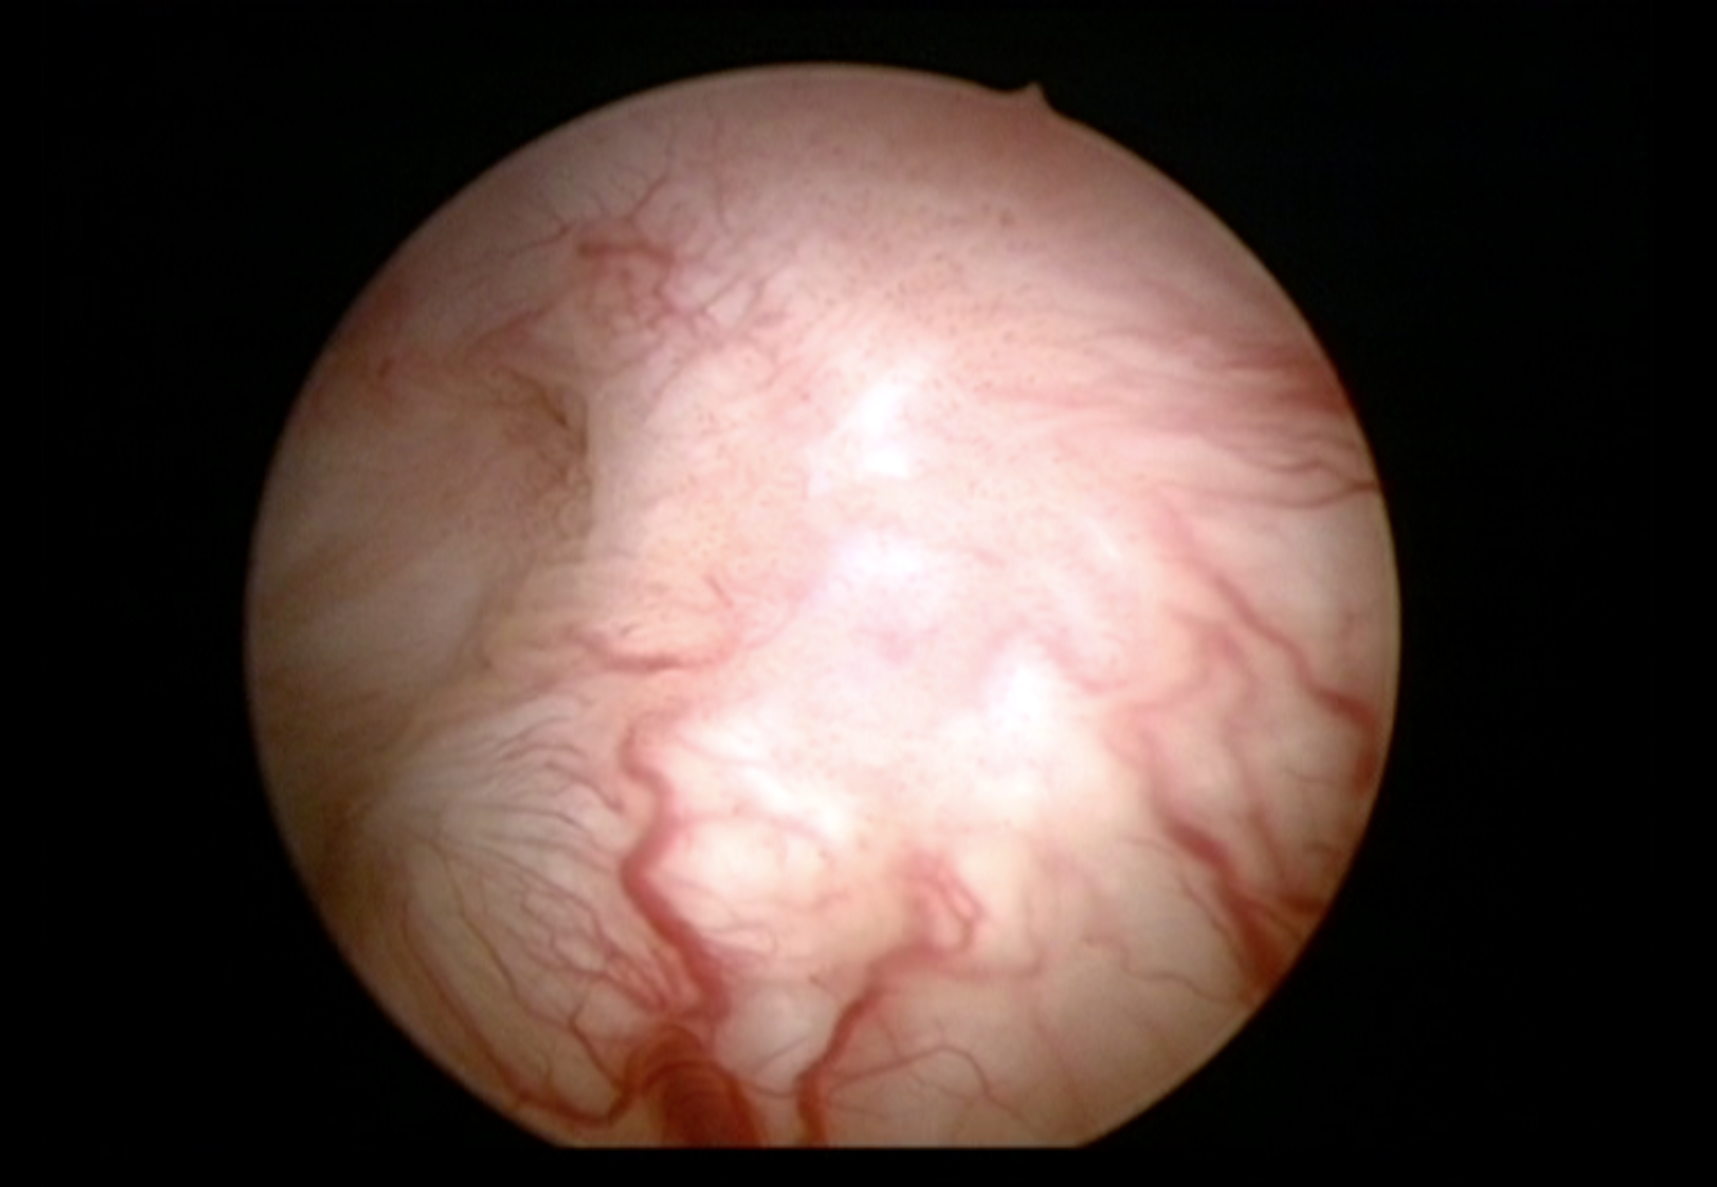
Modality: WLC
Class: Malignant
Subclass: LowGradePapillary
Lesion: L3
Stage: Ta
Morphology: Papillary
Bladder cancer association: Yes